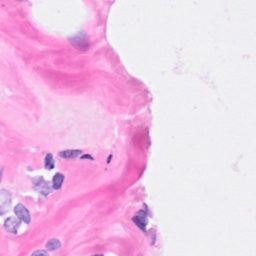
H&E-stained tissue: Breast